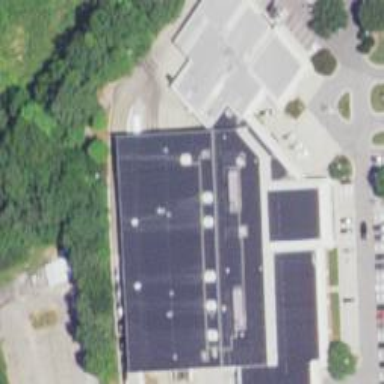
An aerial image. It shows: Commercial building.